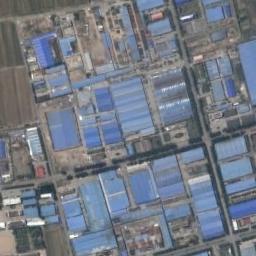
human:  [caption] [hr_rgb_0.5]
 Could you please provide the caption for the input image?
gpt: Neatly planned factories and roads in an industrial area with green belts .

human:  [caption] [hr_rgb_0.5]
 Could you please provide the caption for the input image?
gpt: There is a road above the industrial area .

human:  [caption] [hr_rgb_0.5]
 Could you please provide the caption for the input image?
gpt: The industrial area has lots of neatly arranged blue workshops of different sizes and some roads go through the industrial area .

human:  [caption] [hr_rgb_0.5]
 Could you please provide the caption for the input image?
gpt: Many houses of different shapes and sizes are in the industrial area .

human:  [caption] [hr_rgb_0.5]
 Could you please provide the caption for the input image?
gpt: There are many blue buildings on the industrial area .